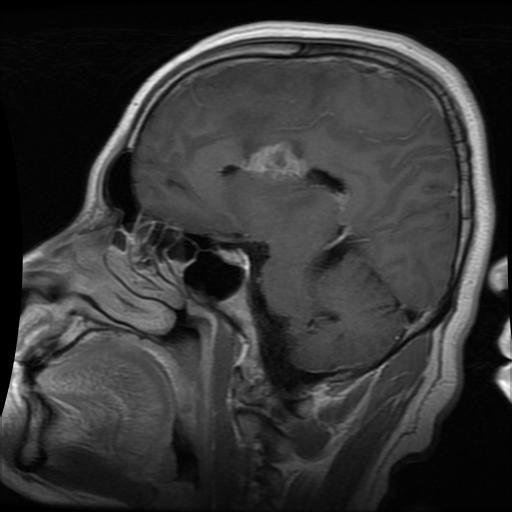
Label: glioma